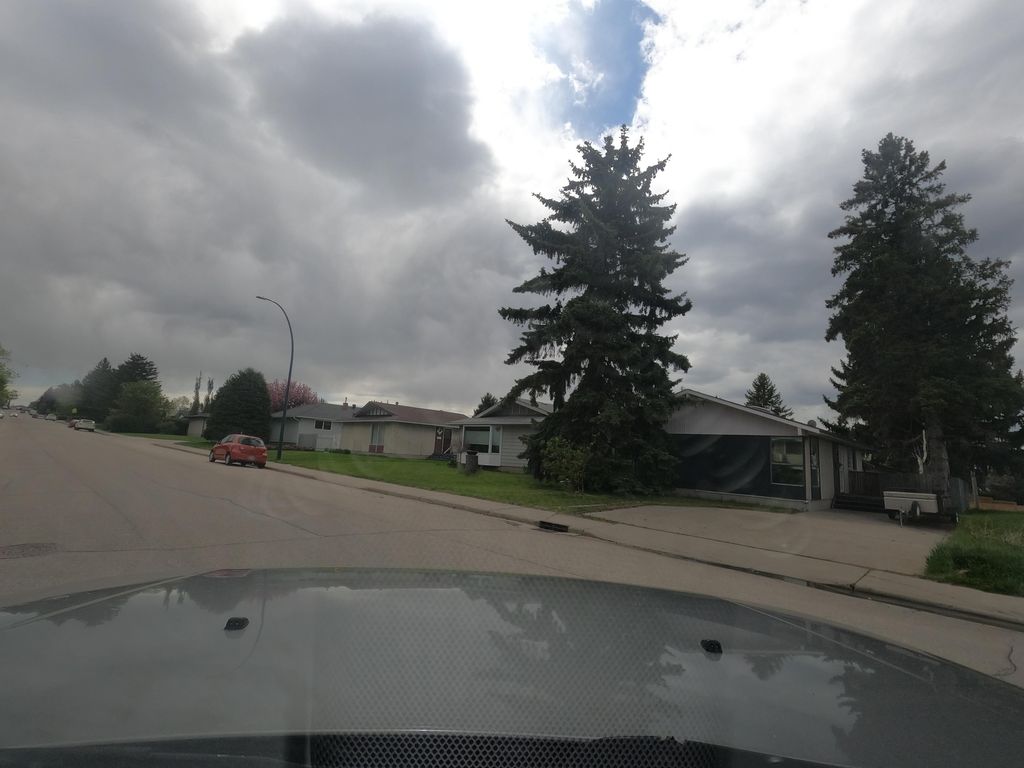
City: calgary